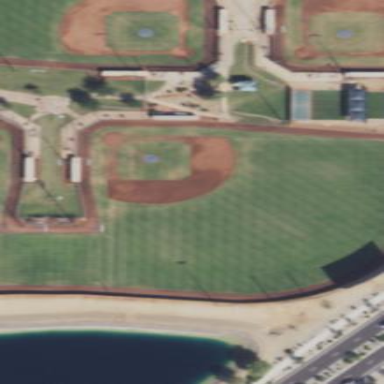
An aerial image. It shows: Baseball pitch for leisure land.